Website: bh-photo
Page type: cart
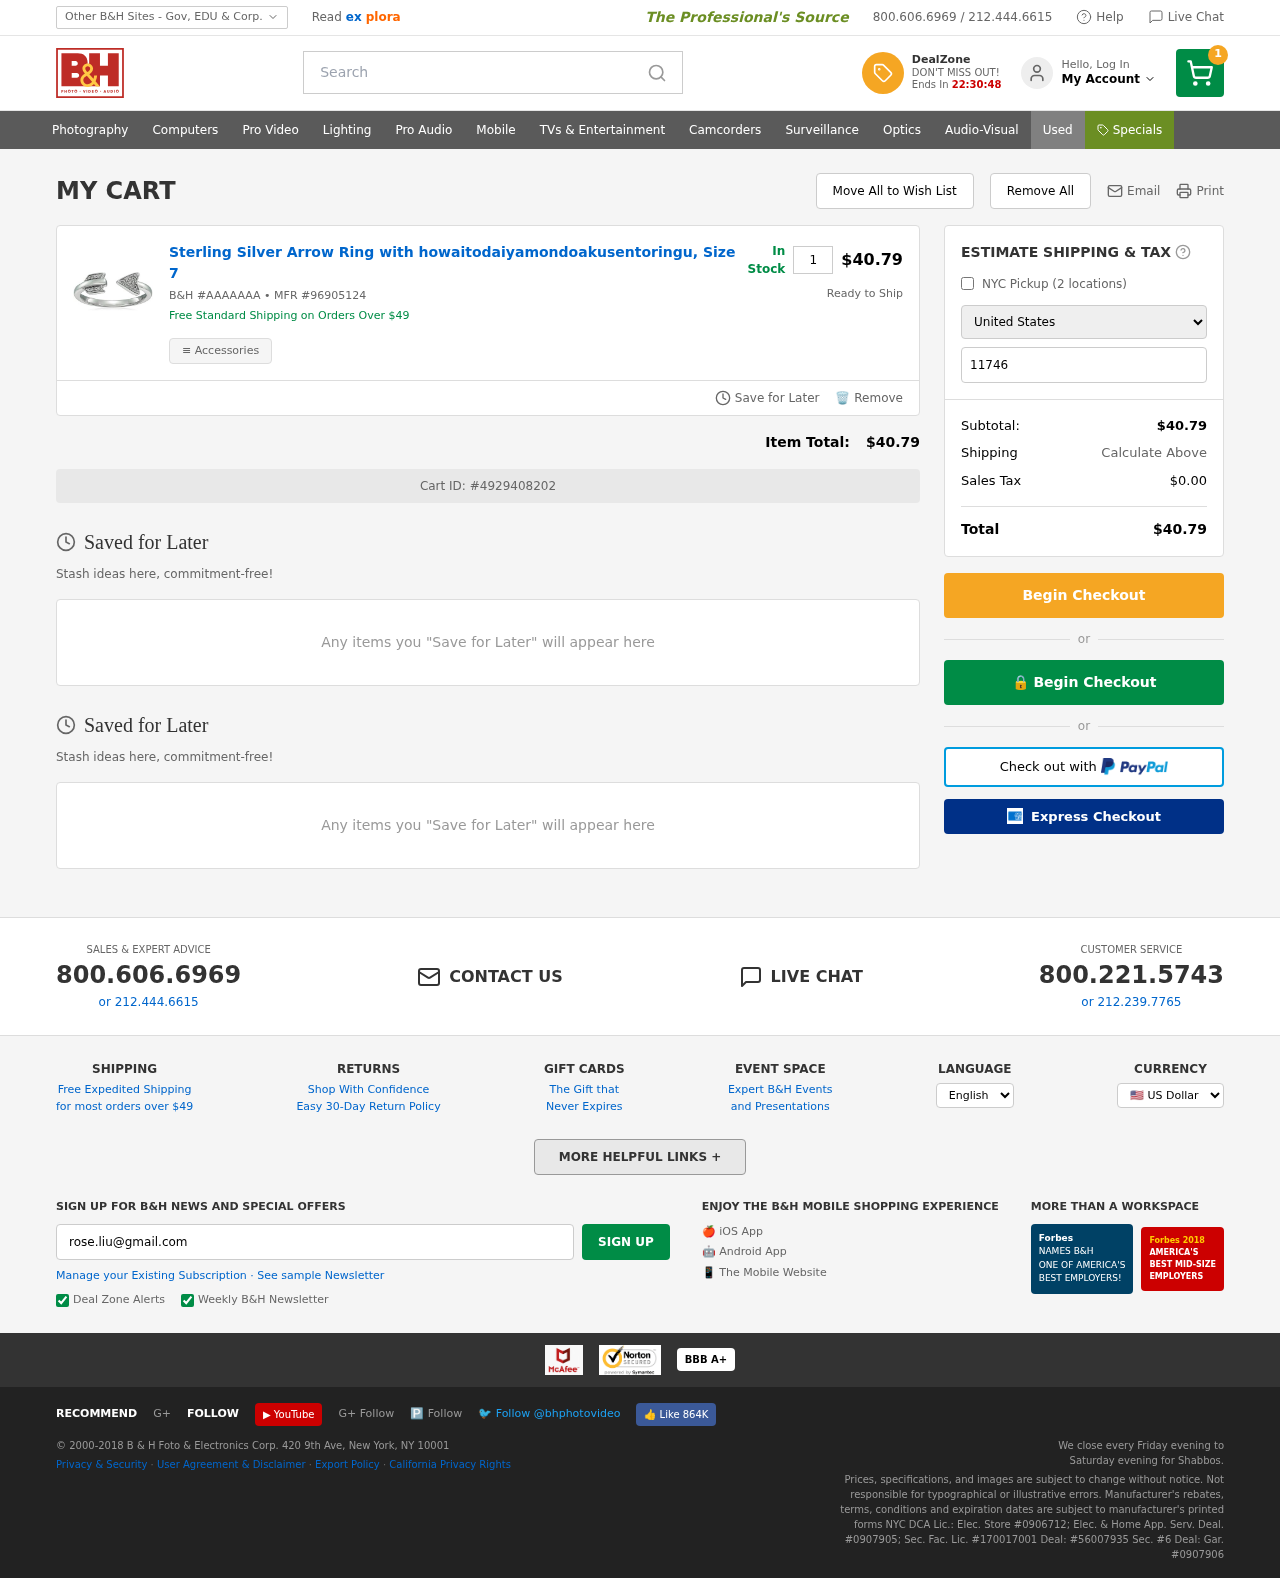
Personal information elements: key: PII_COUNTRY
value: United States
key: PII_EMAIL
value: rose.liu@gmail.com
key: PII_POSTCODE
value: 11746
Product elements: key: PRODUCT1_NAME
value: Sterling Silver Arrow Ring with howaitodaiyamondoakusentoringu, Size 7 
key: PRODUCT1_QUANTITY
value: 1
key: PRODUCT1_SKU
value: AAAAAAA
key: PRODUCT1_MFR
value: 96905124
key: PRODUCT1_SUBTOTAL
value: $40.79
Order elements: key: ORDER_NUM_ITEMS
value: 1
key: ORDER_SUBTOTAL
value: $40.79
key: ORDER_ID
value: #4929408202
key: ORDER_TAX
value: $0.00
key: ORDER_TOTAL
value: $40.79
Search elements: key: HEADER_SEARCH
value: Search